Question: In the following UI, I hope the two buttons both btnAddress and btnDelete take minimum space,
and editnumber take max space, how can I do? Need I use RelativeLayout layout? Thanks!
BTW, the following code, the btnDelete button only display a part.

'''
<LinearLayout
android:layout_width="fill_parent"
android:layout_height="wrap_content"
android:layout_gravity="center_vertical"
android:gravity="left"
android:orientation="horizontal" >
<EditText
android:id="@+id/editnumber"
android:layout_width="wrap_content"
android:layout_height="wrap_content"
android:phoneNumber="true"
android:ems="10" >
</EditText>
<Button
android:id="@+id/btnAddress"
android:layout_width="wrap_content"
android:layout_height="wrap_content"
android:text="@string/BtnAddressMin" />
<Button
android:id="@+id/btnDelete"
android:layout_width="wrap_content"
android:layout_height="wrap_content"
android:text="@string/BtnDeleteMin" />
</LinearLayout>
'''
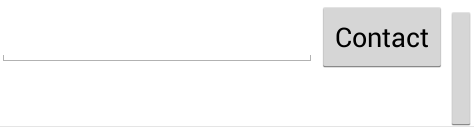
Answer: This should do it. Giving editnumber a weight of 1. Leve the rest as it is.
'''
<LinearLayout
android:layout_width="match_parent"
android:layout_height="wrap_content"
android:layout_gravity="center_vertical"
android:gravity="left"
android:orientation="horizontal" >
<EditText
android:id="@+id/editnumber"
android:layout_width="0dip"
android:layout_height="wrap_content"
android:layout_weight="1"
android:phoneNumber="true"
android:ems="10" >
</EditText>
<Button
android:id="@+id/btnAddress"
android:layout_width="wrap_content"
android:layout_height="wrap_content"
android:text="@string/BtnAddressMin" />
<Button
android:id="@+id/btnDelete"
android:layout_width="wrap_content"
android:layout_height="wrap_content"
android:text="@string/BtnDeleteMin" />
</LinearLayout>
'''